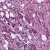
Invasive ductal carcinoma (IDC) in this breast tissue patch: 1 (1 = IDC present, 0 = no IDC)